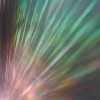
Label: sunburn